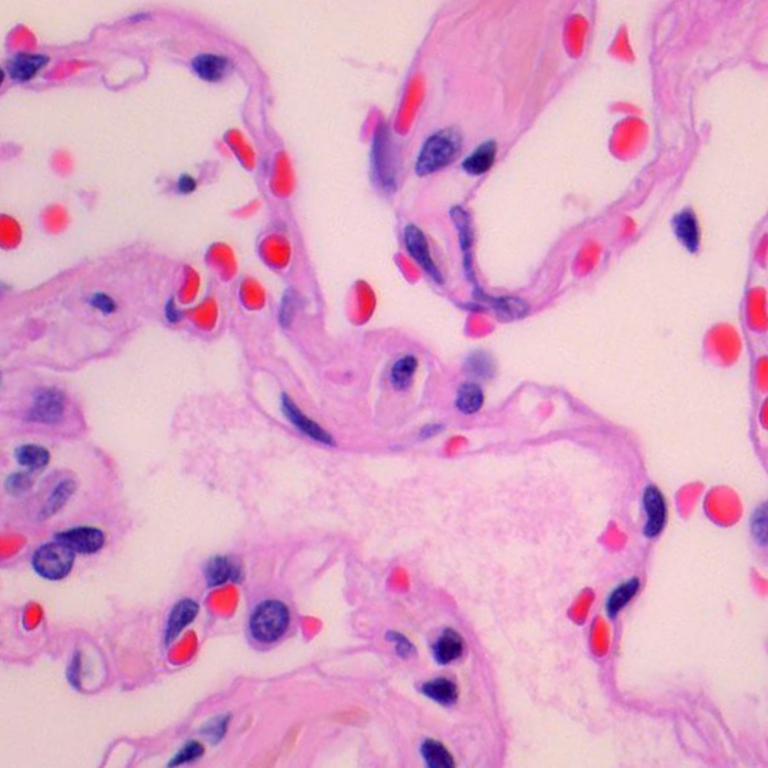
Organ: lung
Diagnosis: benign